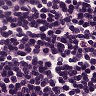
Metastatic tissue present: no